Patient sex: F
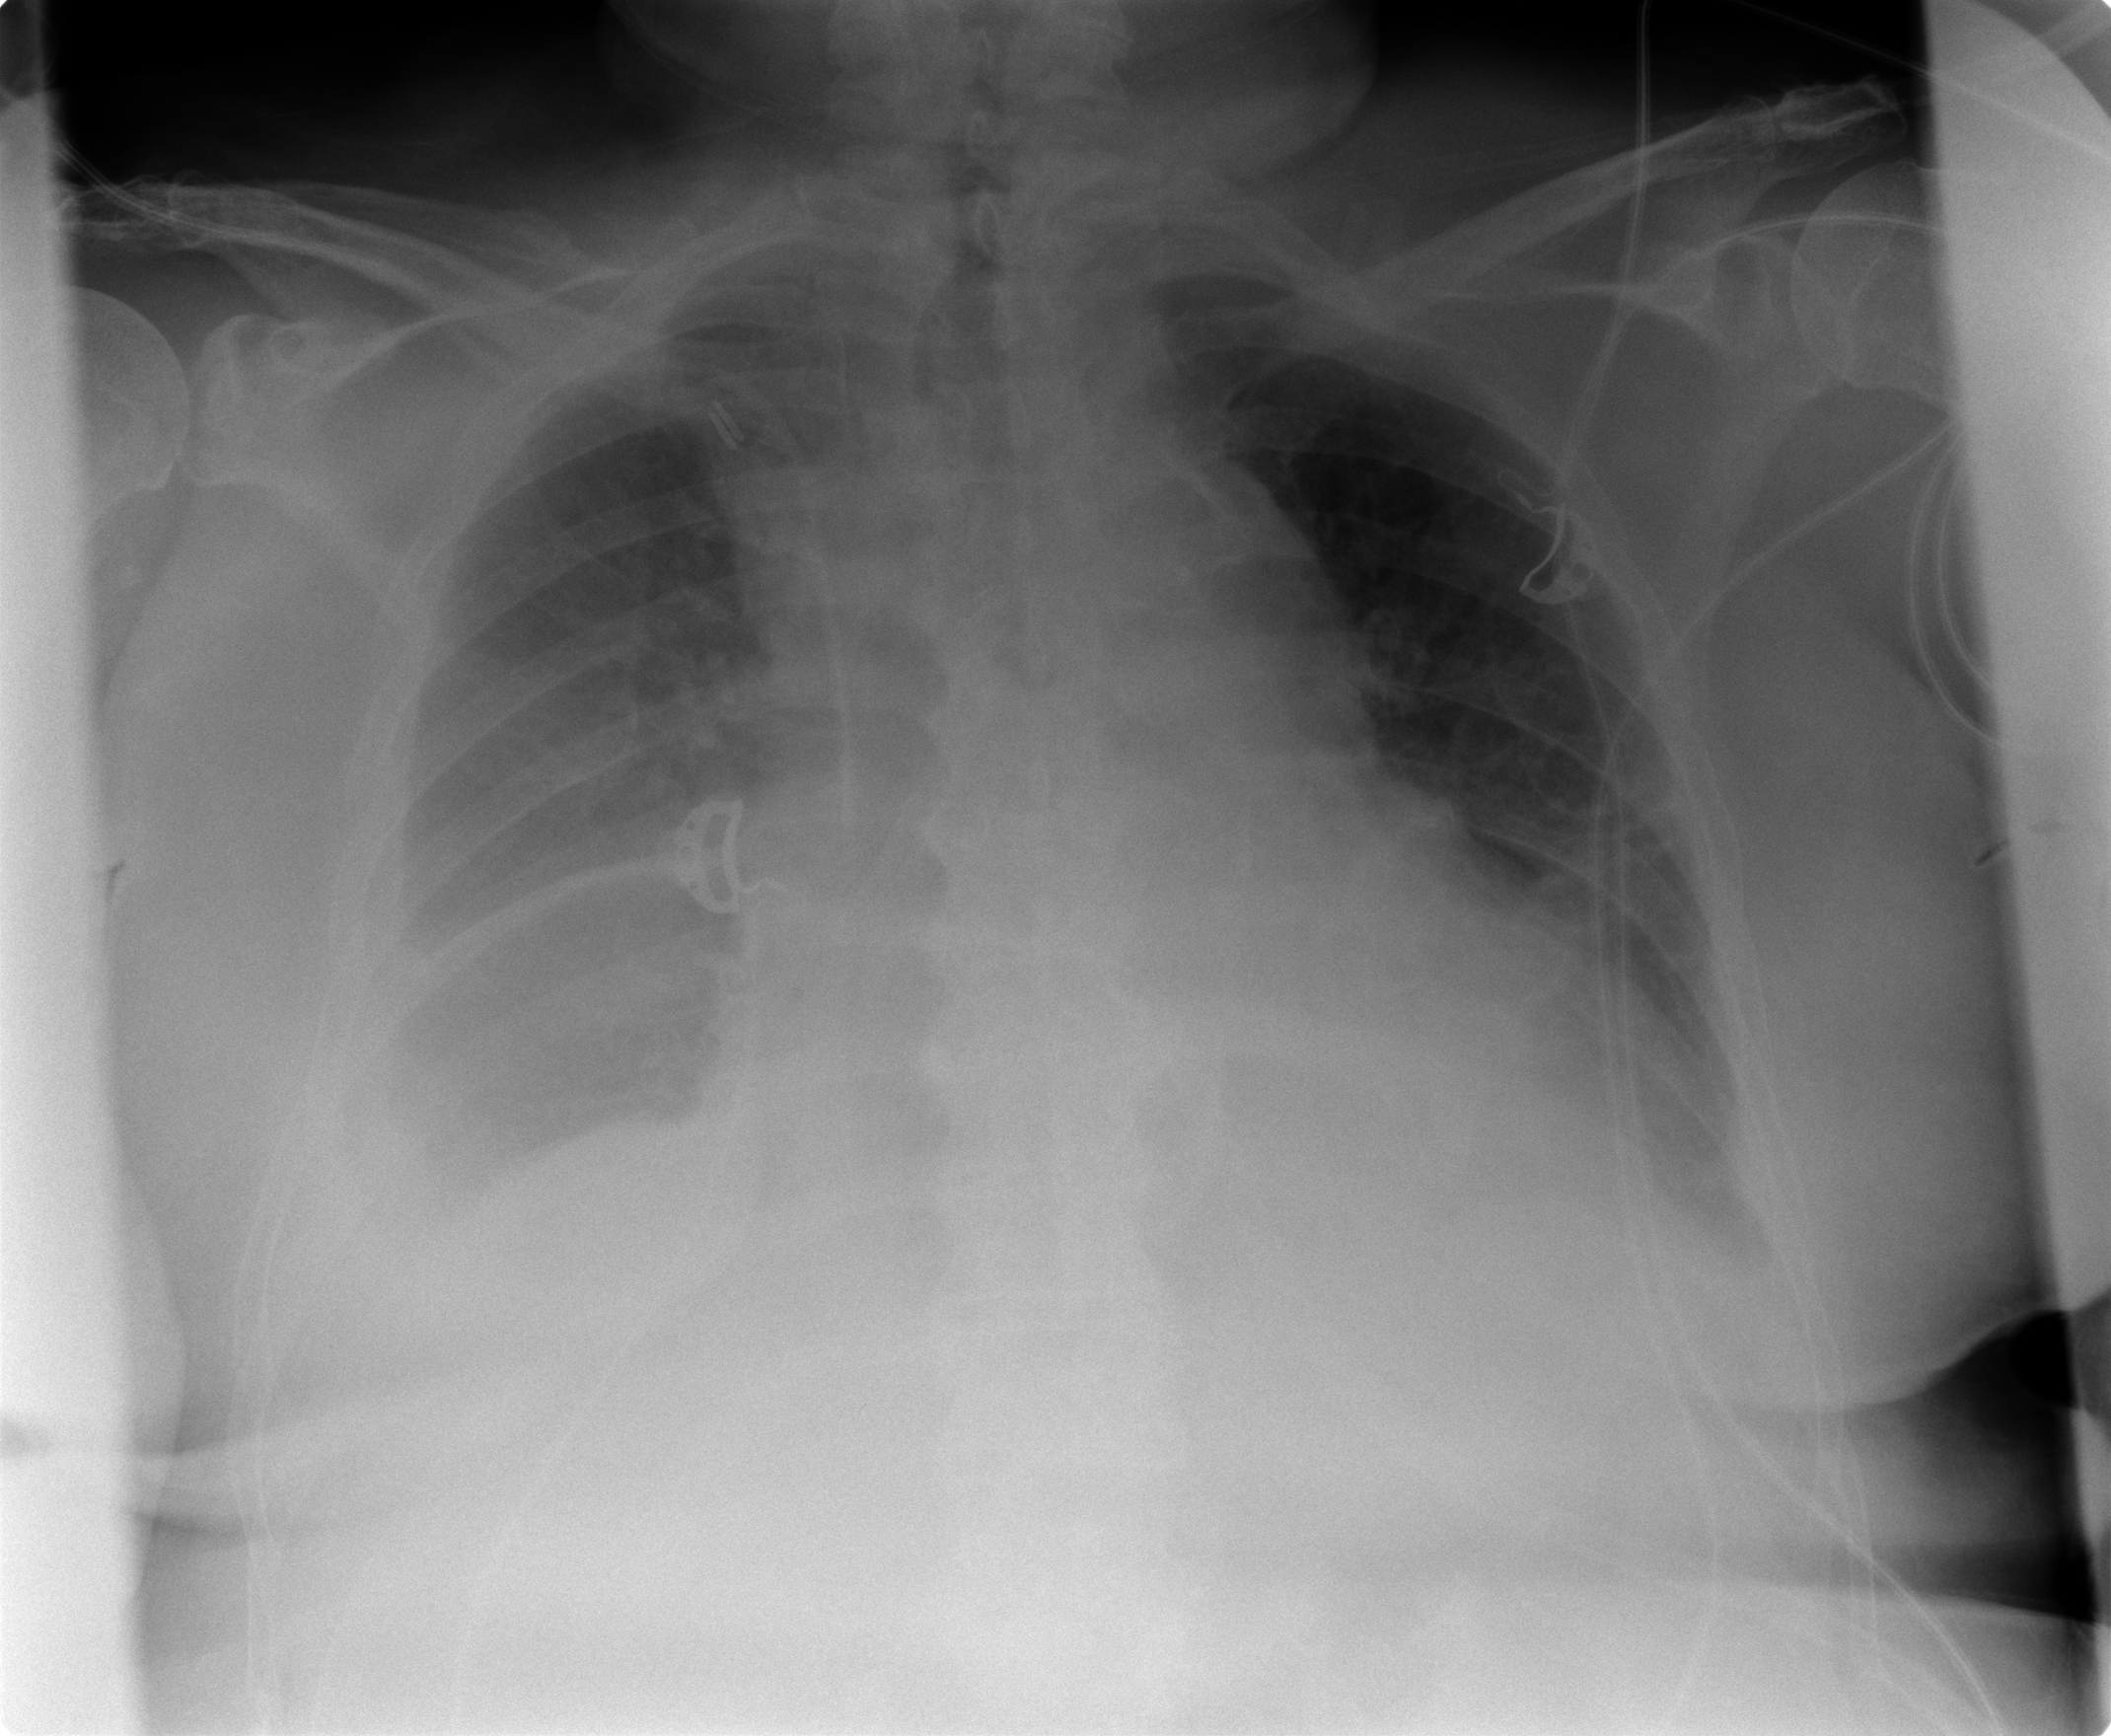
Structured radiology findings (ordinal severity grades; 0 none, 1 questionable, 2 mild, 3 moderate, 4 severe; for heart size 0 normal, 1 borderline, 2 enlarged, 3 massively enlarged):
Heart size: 2
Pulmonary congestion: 2
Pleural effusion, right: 2
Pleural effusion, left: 2
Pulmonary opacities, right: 1
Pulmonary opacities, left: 0
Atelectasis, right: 3
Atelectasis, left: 2